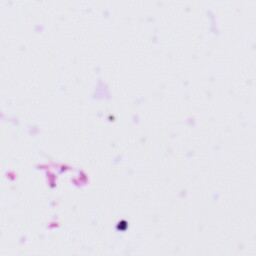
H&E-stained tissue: Tonsil